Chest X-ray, PA view. Patient: 50 years old, sex M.
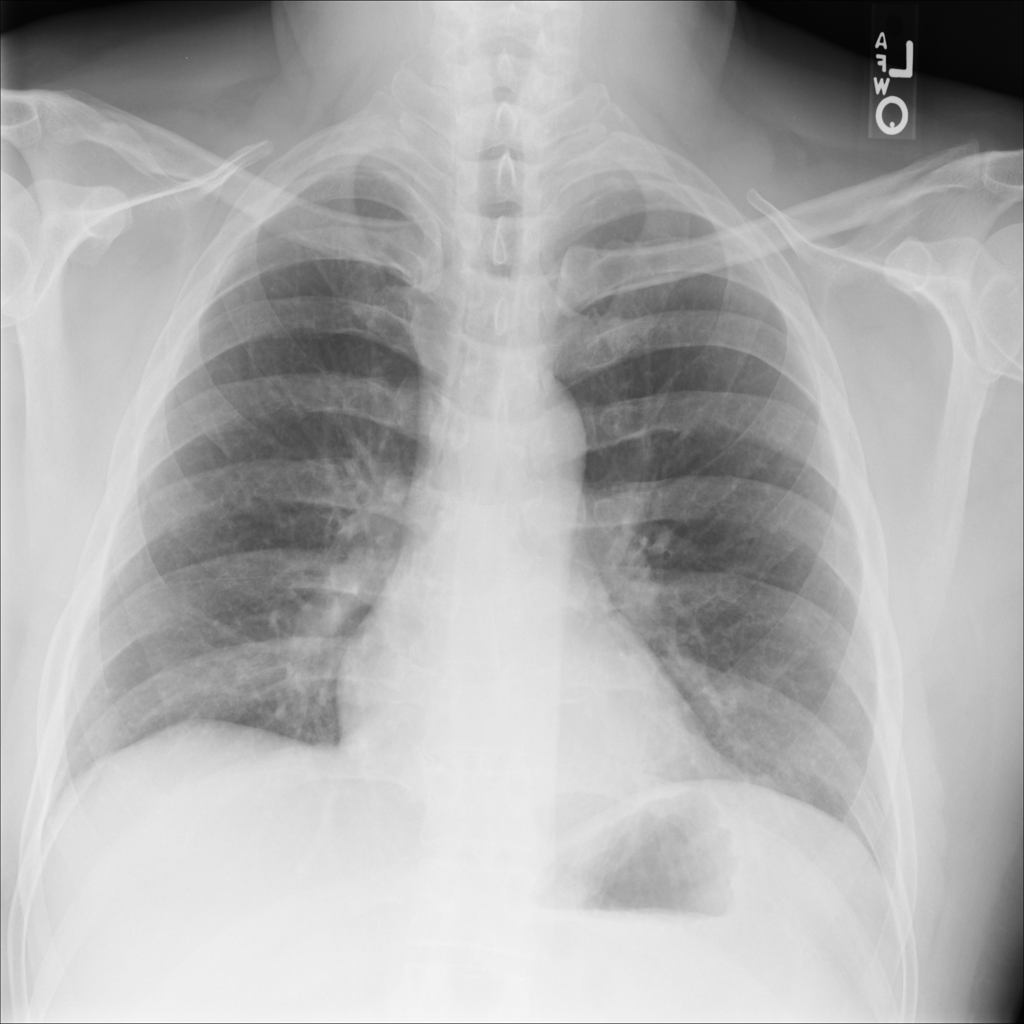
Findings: No Finding